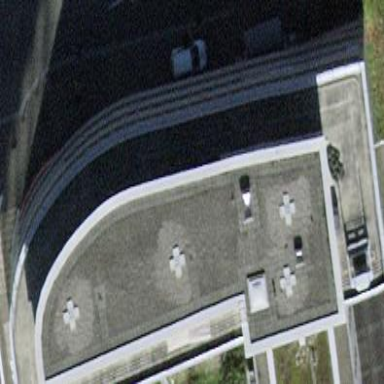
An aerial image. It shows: Office building.